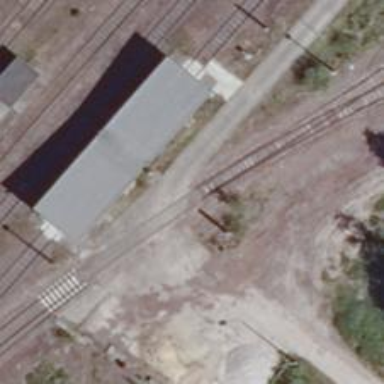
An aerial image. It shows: Railway level crossing.